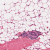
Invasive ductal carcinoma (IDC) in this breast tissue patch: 0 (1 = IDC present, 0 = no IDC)